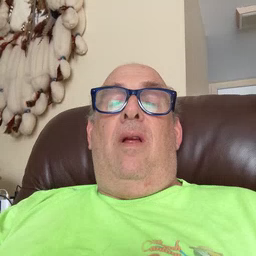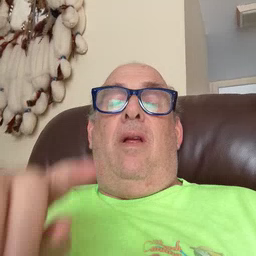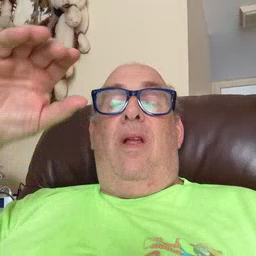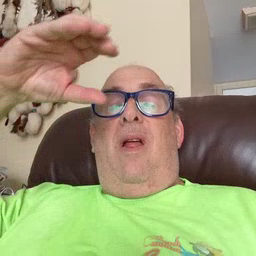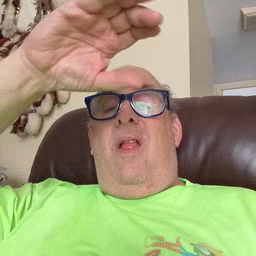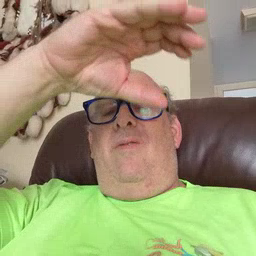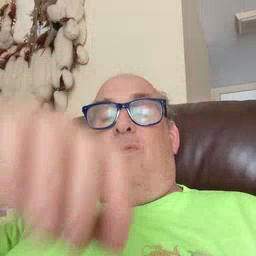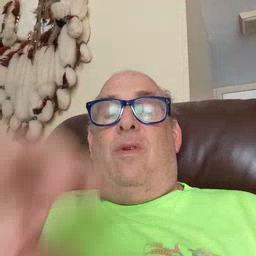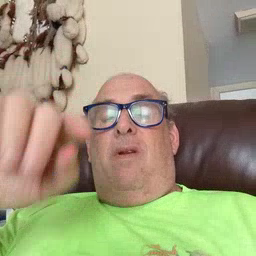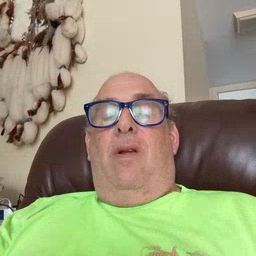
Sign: cloud